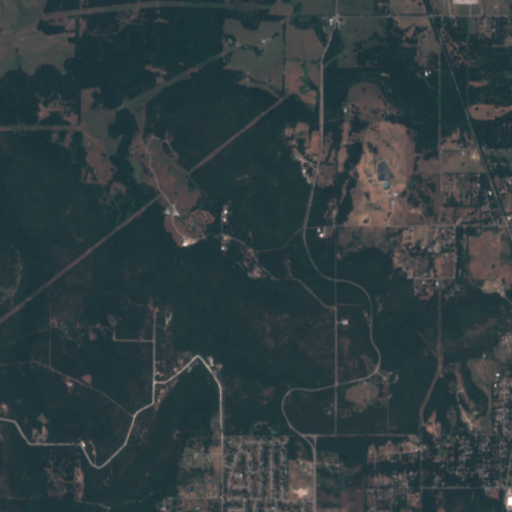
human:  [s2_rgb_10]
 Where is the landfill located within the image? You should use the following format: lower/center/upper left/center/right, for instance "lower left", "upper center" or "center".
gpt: The landfill is located in the center of the image.
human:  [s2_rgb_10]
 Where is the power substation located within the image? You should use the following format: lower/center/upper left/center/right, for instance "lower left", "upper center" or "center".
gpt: The power substation is located in the upper right of the image.
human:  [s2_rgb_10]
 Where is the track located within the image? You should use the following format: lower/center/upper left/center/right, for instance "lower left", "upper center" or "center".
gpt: There is no track in the image.